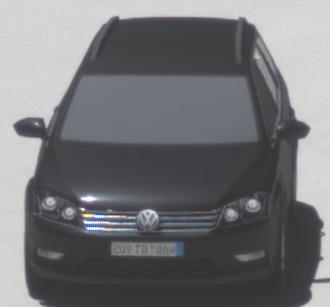
Make: VW
Model: Passat Alltrack 1.8 TSI
Detailed model: Passat (B7) Alltrack
Model produced from: 2012/03
Model produced until: 2013/06
Doors: 5
Color: black
Road condition: dry road
Daytime: midday
Contrast: high contrast